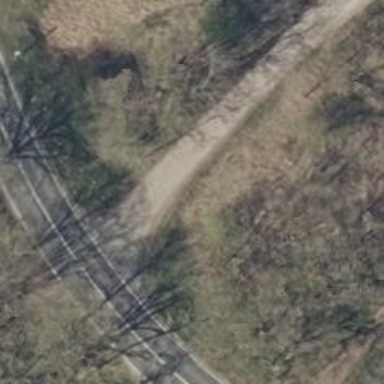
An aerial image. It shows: Service road with dirt surface of grade3.